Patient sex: F
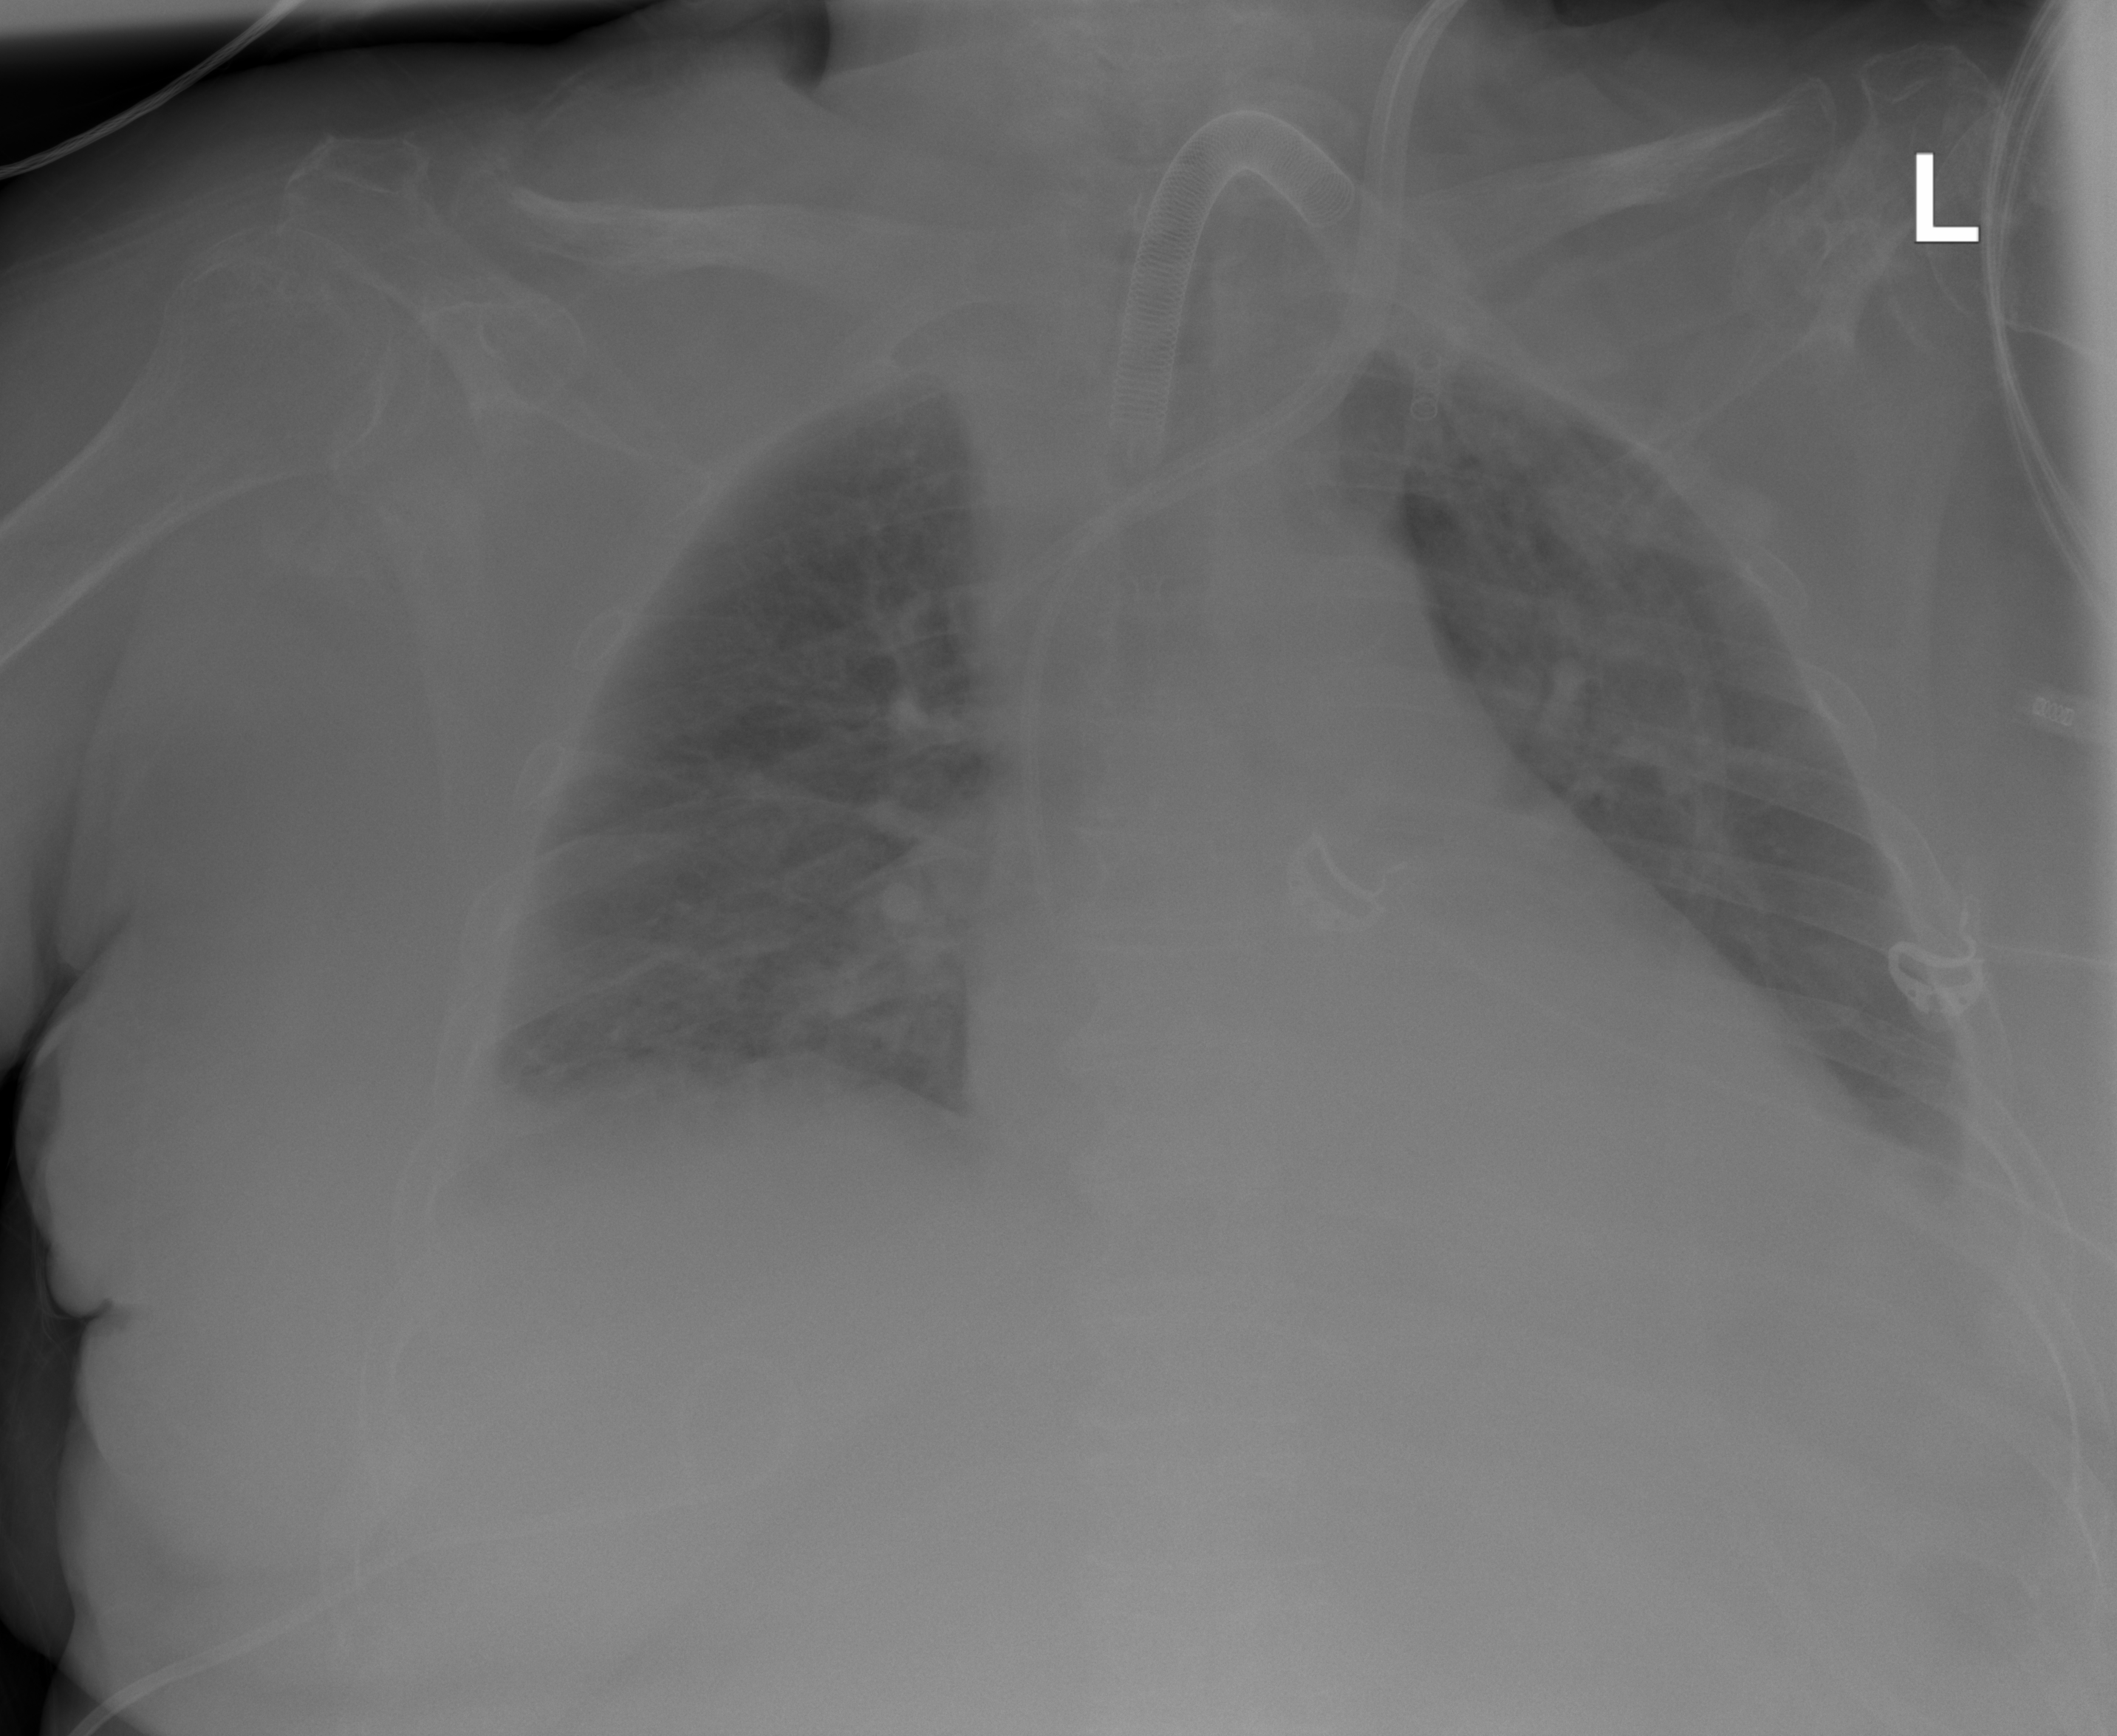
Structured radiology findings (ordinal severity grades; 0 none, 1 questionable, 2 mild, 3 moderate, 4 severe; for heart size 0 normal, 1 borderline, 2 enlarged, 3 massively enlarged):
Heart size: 2
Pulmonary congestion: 0
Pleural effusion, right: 2
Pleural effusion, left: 2
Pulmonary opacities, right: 0
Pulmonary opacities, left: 0
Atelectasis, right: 2
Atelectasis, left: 2